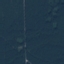
Land use / land cover class: Forest